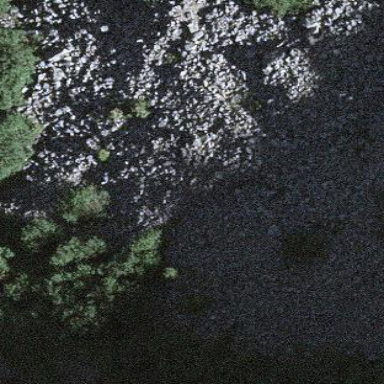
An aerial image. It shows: Natural scree.